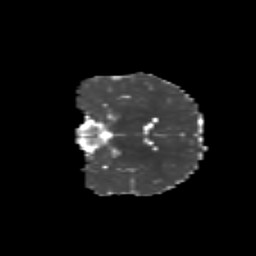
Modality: MD
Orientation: coronal
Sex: male
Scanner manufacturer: siemens
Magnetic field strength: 3 T
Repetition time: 5 s
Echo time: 0.071 s